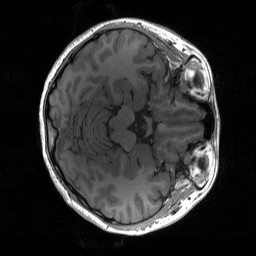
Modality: T1w
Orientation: axial
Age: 23
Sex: female
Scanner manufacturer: siemens
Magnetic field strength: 3 T
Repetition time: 1.9 s
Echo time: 0.00252 s